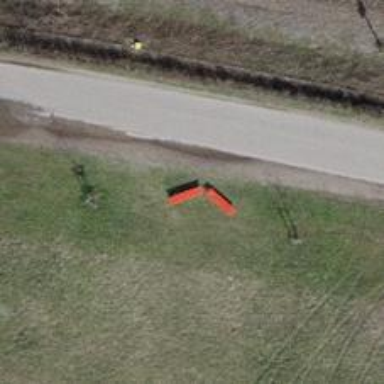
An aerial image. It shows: Red bench.